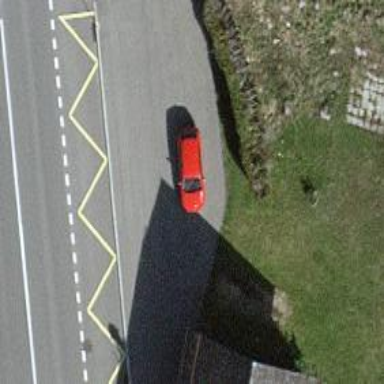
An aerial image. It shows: Bus stop with platform for public transport.